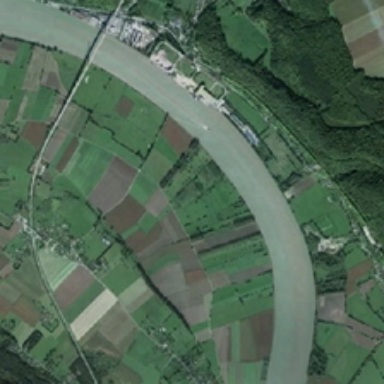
Many green trees and farmlands are in two sides of a curved river .